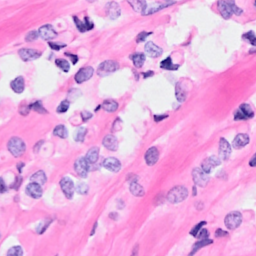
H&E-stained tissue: Breast